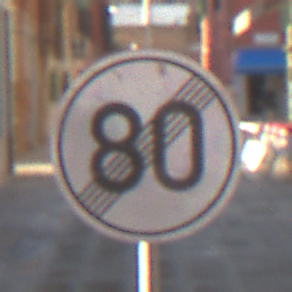
Verkehrszeichen: EndeGeschwindigkeit80
Umgebung: Outdoor, Urban
Tageszeit: Midday
Wetter: Clear
Licht: Natural
Jahreszeit: NotSpecified
Kontrast: HighContrast